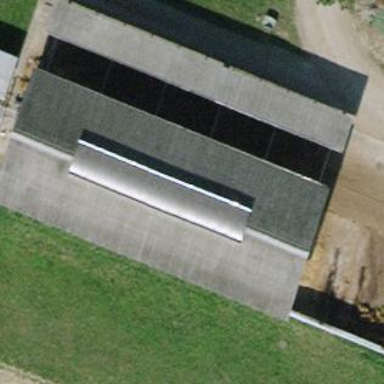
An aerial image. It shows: Gabled roof on farm auxiliary building.